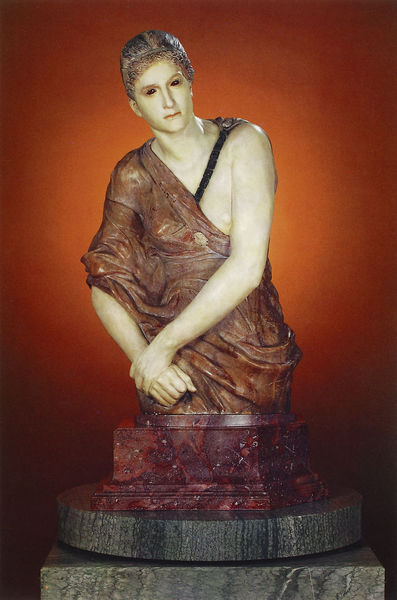
Titel: Kassandra
Künstler: Max Klinger
Institution: Leipzig, Museum der bildenden Künste
Schlagwörter: dunkel, hand, mann, nackt, umhang, weiß, braun, brust, bunt, frau, grau, holz, kleid, marmor, mund, nase, schwarz, rot, tuch, arme, augen, gesicht, mensch, sockel, stein, hände, figur, gewand, haare, sitzend, haarreif, ohren, schulter, skulptur, statue, hocke, büste, granit, podest, junge, gedanken, oberkörper, kritisch, bemalt, foto, fotografie, porzellan, bekleidung, wachs, jüngling, toga, amazone, halb, rötlich, tunika, alabaster, überkreuzt, hockend, gewandt, wallend, porphyr, hochgebunden, jaare, waschs, galleonsfigur, figur halbfigur